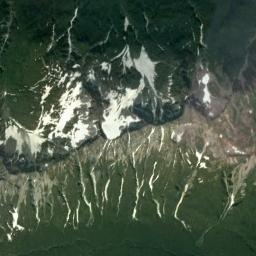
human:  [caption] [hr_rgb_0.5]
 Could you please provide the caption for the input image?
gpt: The snowberg is covered with snow .

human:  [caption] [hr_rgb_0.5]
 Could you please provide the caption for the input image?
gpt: The snow on the snowy mountains is distributed at the junction of brown and green mountains .

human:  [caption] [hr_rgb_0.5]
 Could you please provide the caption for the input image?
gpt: The snow berg is consist of green plants,Bare land and white snow .

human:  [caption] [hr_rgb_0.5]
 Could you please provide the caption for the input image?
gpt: The snowberg is partly covered with snow and ice and partly covered with vegetation .

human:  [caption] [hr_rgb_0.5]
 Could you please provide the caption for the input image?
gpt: There are green land and some snow on the snowberg .